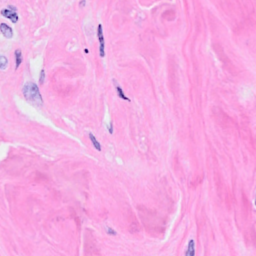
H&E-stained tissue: Breast